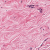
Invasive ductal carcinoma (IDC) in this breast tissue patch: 0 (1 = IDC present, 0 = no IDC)